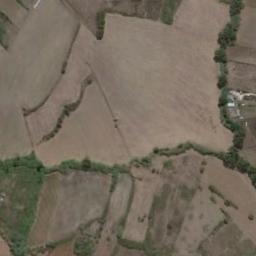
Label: terrace